Question: I am trying to SEND to gmail a contact record via XML as suggested via there documentation.
I have this XML
'''
<?xml version="1.0"?>
<atom:entry xmlns:atom="http://www.w3.org/2005/Atom" xmlns:gd="http://schemas.google.com/g/2005">
<gd:name>
<gd:firstName>John</gd:firstName>
<gd:additionalName></gd:additionalName>
<gd:givenName>Doe</gd:givenName>
</gd:name>
<gd:email address="john@doe.com" rel="http://schemas.google.com/g/2005#work"/>
<gd:email address="john2@doe.com" rel="http://schemas.google.com/g/2005#home"/>
<gd:organization rel="http://schemas.google.com/g/2005#work">
<gd:orgName>John Deere</gd:orgName>
<gd:orgTitle>Owner</gd:orgTitle>
</gd:organization>
</atom:entry>
'''
And I receive a "successfully added response (201)". But when I look in Gmail Contacts using the ID it responds to me, the contact looks like this.

I have no idea why it is responding like this... any thoughts?
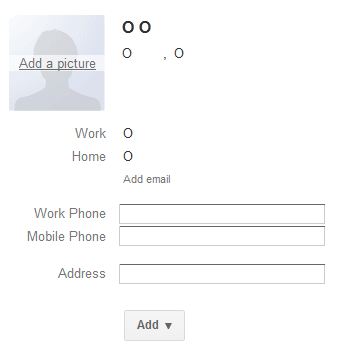
Answer: I resolved my own issue, there was an issue with the Array() of data that I was passing, NOT with the XML.
Although you can't have EMPTY items, such as my 'additionalName'... it must contain at least 1-Space, ' '.